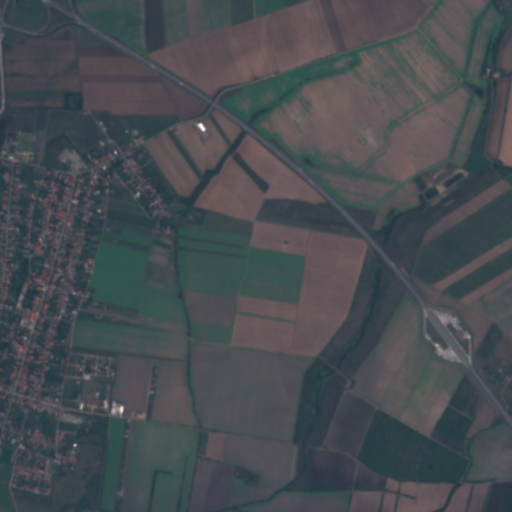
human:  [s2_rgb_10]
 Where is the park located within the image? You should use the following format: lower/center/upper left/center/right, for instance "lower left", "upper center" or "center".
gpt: The park is located in the lower left of the image.
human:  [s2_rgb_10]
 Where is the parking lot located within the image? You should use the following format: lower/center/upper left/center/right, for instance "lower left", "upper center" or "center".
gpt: The parking lot is located in the center right of the image.
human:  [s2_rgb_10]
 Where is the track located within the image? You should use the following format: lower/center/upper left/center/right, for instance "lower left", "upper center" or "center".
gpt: The track is located in the lower left of the image.
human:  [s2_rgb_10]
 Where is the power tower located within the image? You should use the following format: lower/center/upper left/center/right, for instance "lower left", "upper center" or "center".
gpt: There is no power tower in the image.